Question: I am trying to do OCR of this image-

This is what I am doing using 'ocr' of 'MATLAB'-
'''
I=imread('N.jpg');
r = ocr(I,'TextLayout','Word')
'''
But instead of getting 'N' as 'Text' this is what I am getting-
'''
r =
ocrText with properties:
Text: 'I\/
'
CharacterBoundingBoxes: [5x4 double]
CharacterConfidences: [5x1 single]
Words: {'I\/'}
WordBoundingBoxes: [276 120 13 7]
WordConfidences: 0.7718
'''
So,basically I am getting 'I\/' as text.How can I fix this?
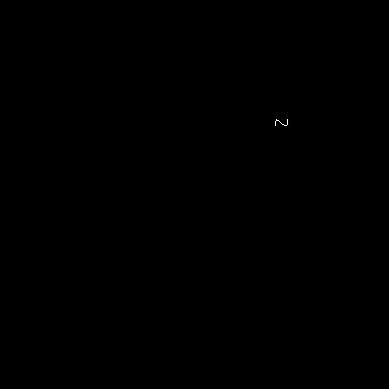
Answer: You can dilate the image with a vertical line structuring element in order to vertically elongate the symbol and make it somewhat look more like a N.
Eg:
'''
clear
clc
I=imread('N.jpg');
%// Line oriented at 90 degrees.
SE = strel('line',4,90);
I = imdilate(I,SE);
imshow(I)
r = ocr(I,'TextLayout','Word')
'''
Image:

ahh now it looks like a N...
And output:
'''
r =
ocrText with properties:
Text: 'N
'
CharacterBoundingBoxes: [3x4 double]
CharacterConfidences: [3x1 single]
Words: {'N'}
WordBoundingBoxes: [276 118 13 11]
WordConfidences: 0.8150
'''
Yay!